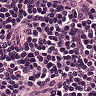
Metastatic tissue present: no